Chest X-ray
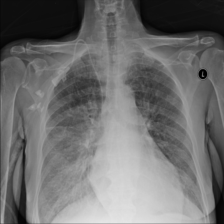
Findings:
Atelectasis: negative
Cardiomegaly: negative
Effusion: negative
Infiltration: positive
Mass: negative
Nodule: negative
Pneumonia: negative
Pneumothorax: negative
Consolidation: negative
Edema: positive
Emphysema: negative
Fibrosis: negative
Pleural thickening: negative
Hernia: negative